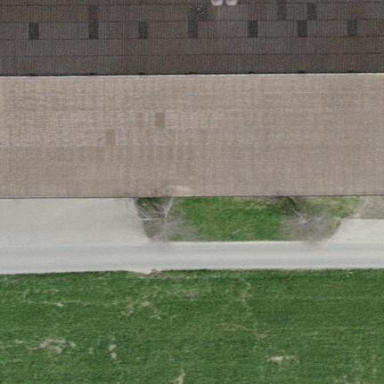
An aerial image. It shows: Farm auxiliary building with gabled roof.